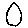
Label: circle